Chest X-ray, AP view. Patient: 25 years old, sex F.
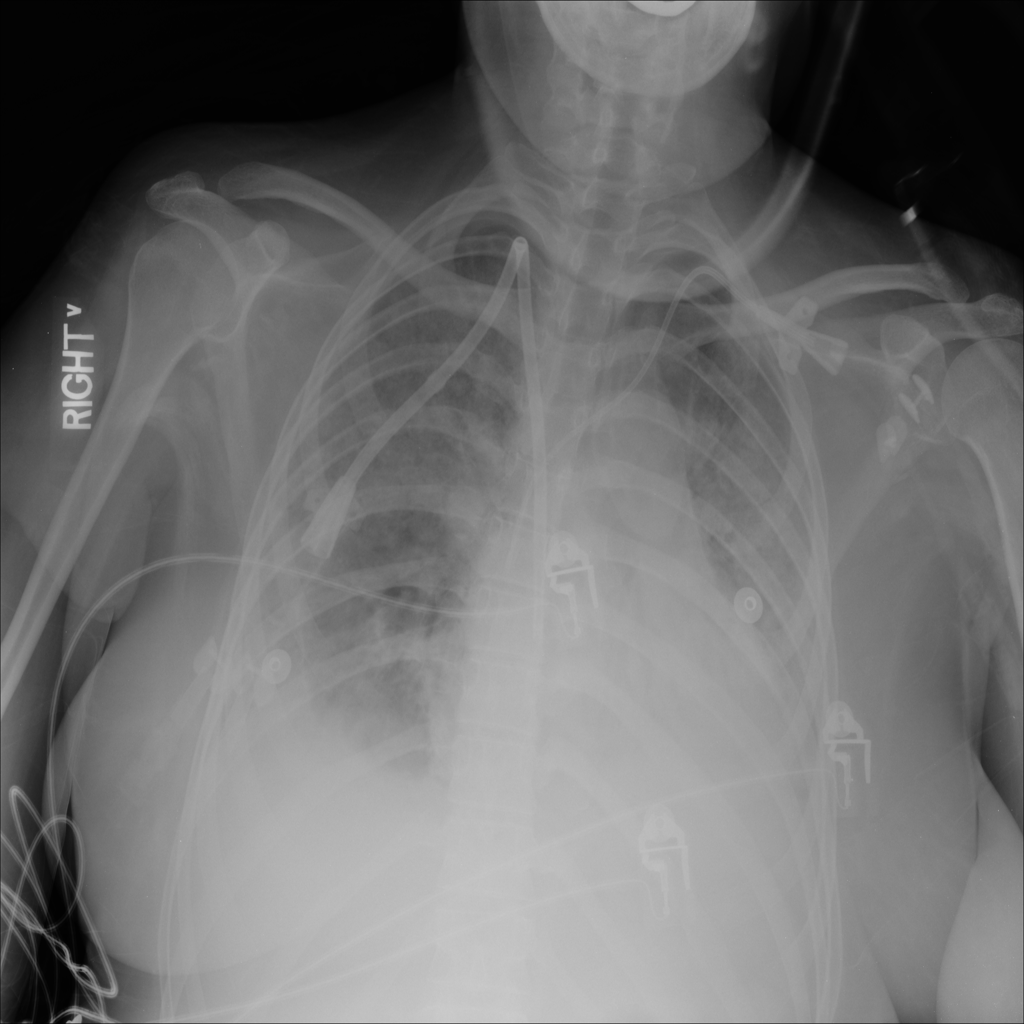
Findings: Effusion, Infiltration